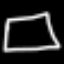
Label: square